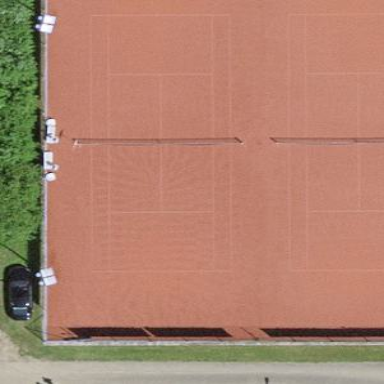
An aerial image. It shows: Tennis pitch with clay surface for leisure sports.